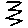
Label: zigzag